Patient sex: M
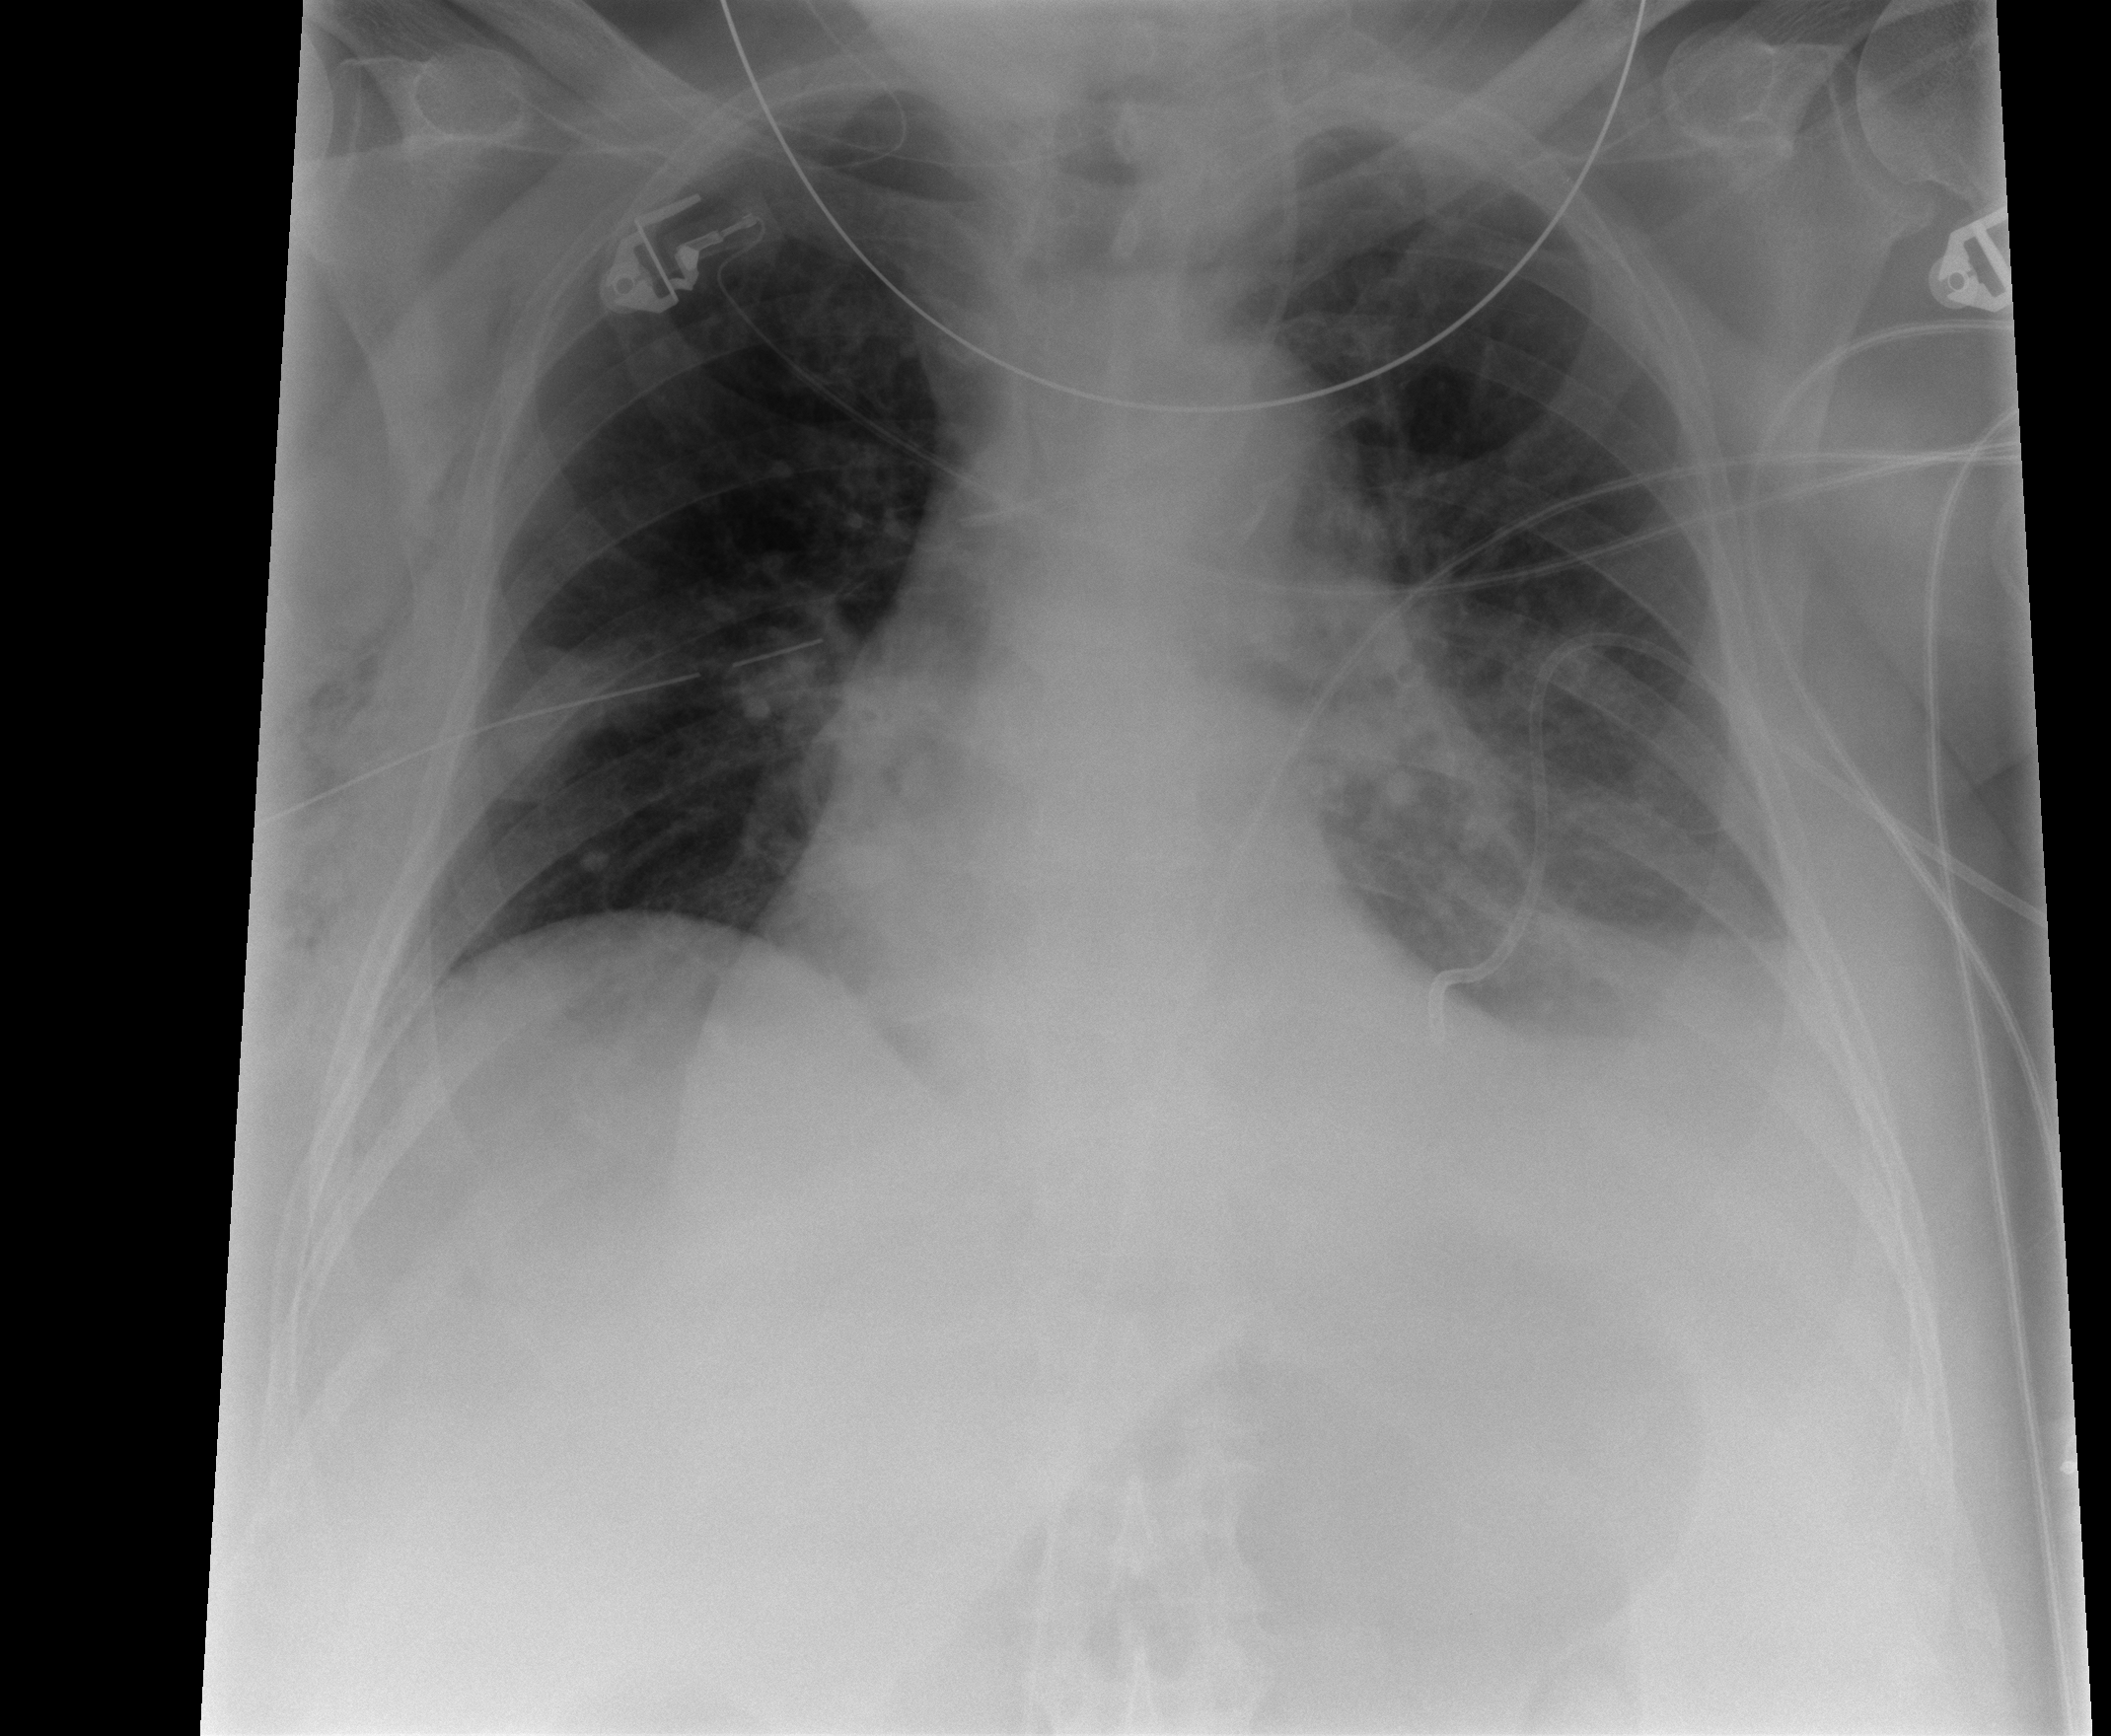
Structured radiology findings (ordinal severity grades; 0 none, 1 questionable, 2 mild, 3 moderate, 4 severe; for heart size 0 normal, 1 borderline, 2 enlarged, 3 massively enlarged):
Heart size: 2
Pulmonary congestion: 0
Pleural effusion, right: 0
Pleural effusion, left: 2
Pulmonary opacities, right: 1
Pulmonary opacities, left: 2
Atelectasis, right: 2
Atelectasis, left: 2